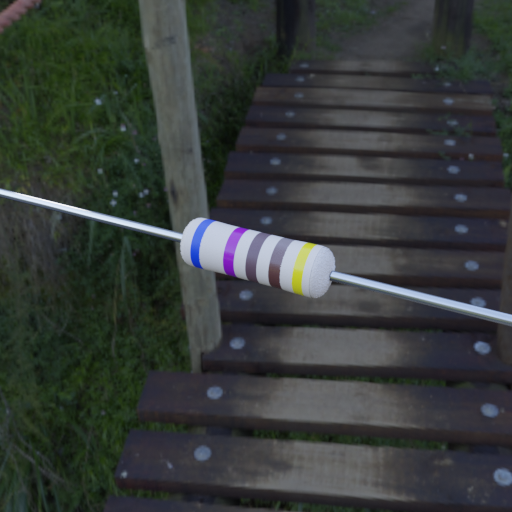
Resistor colour bands (in order): blue, violet, brown, brown, yellow